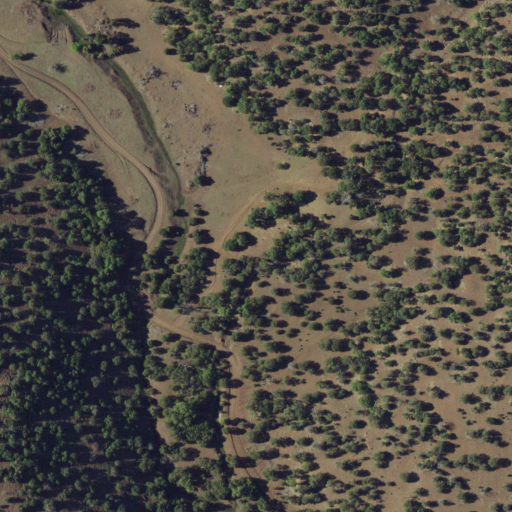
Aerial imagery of valley in New Mexico named Upper Alexander Canyon containing evergreen forest and shrub